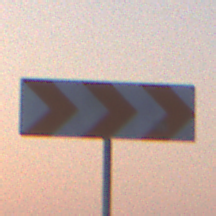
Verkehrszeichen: RichtungstafelnInKurvenGrossLinks
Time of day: SunriseSunset
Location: Outdoor (Urban)
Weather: Clear
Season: NotSpecified
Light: Natural